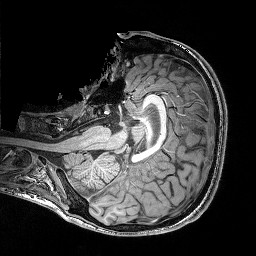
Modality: T1w
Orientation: axial
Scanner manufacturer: siemens
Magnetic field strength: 3 T
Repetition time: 0.02 s
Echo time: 0.005 s